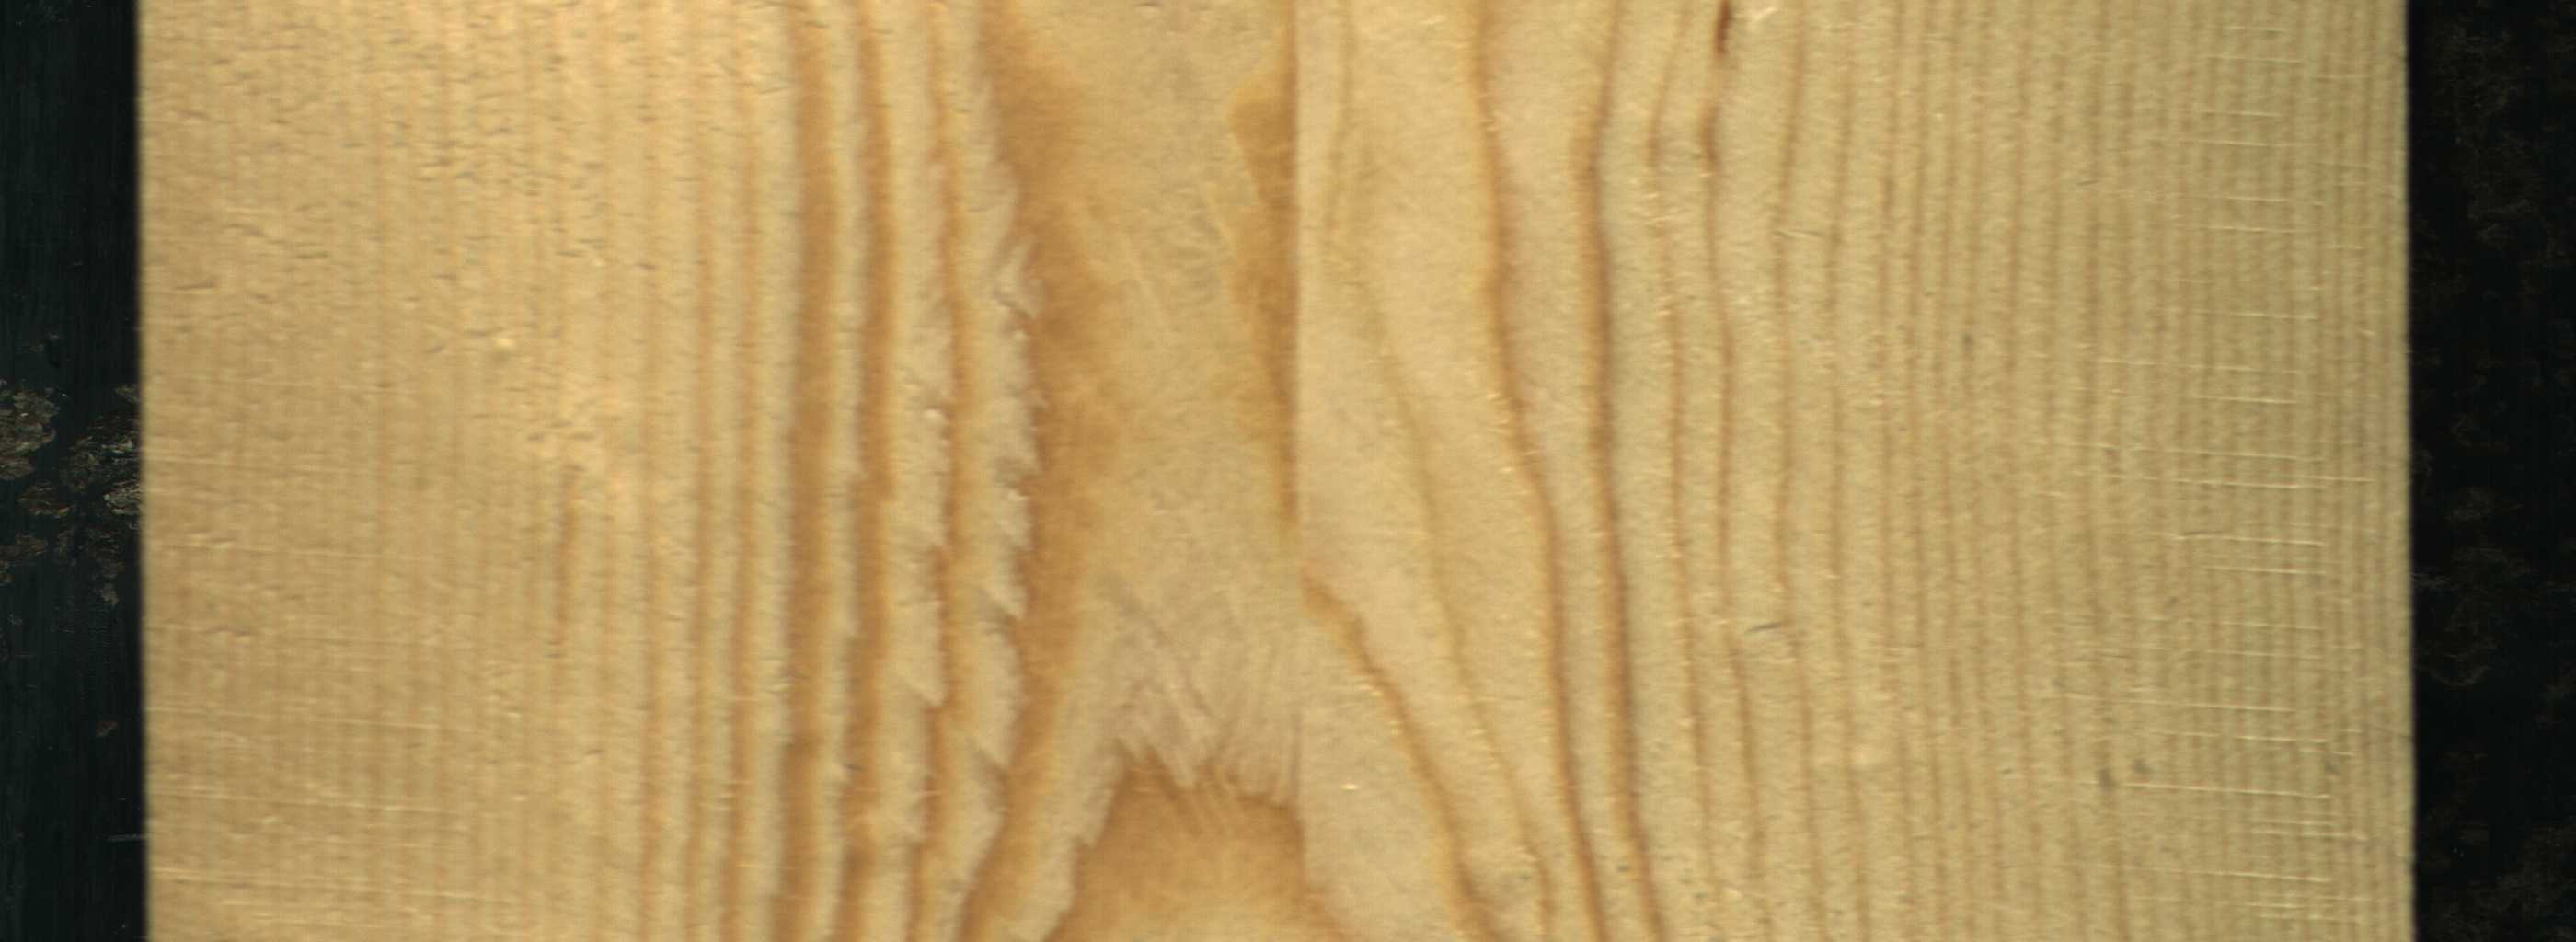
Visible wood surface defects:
resin